Interaction volume radius: 5 \u00c5
Interaction volume height: 15 \u00c5
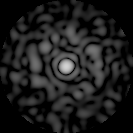
Disorder parameter: 0.825